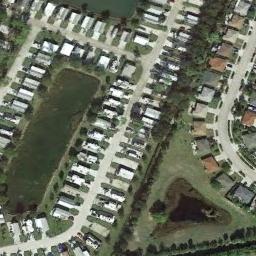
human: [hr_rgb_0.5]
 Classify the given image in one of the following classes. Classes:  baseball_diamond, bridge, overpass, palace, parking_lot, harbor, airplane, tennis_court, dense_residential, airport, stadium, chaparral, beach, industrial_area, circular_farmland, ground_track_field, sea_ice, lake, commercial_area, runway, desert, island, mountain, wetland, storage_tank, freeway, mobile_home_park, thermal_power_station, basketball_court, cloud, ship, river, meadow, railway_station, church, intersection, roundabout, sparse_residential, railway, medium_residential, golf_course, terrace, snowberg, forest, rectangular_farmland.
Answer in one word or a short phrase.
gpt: mobile_home_park